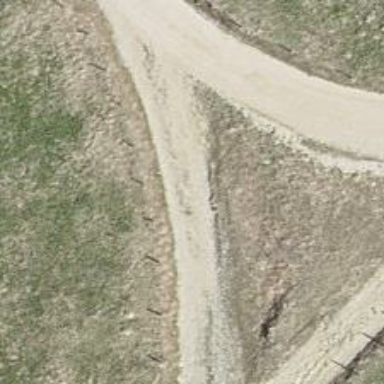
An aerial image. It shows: Rough unpaved track with grade 3 quality. The track has very horrible smoothness.